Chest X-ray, AP view. Patient: 51 years old, sex M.
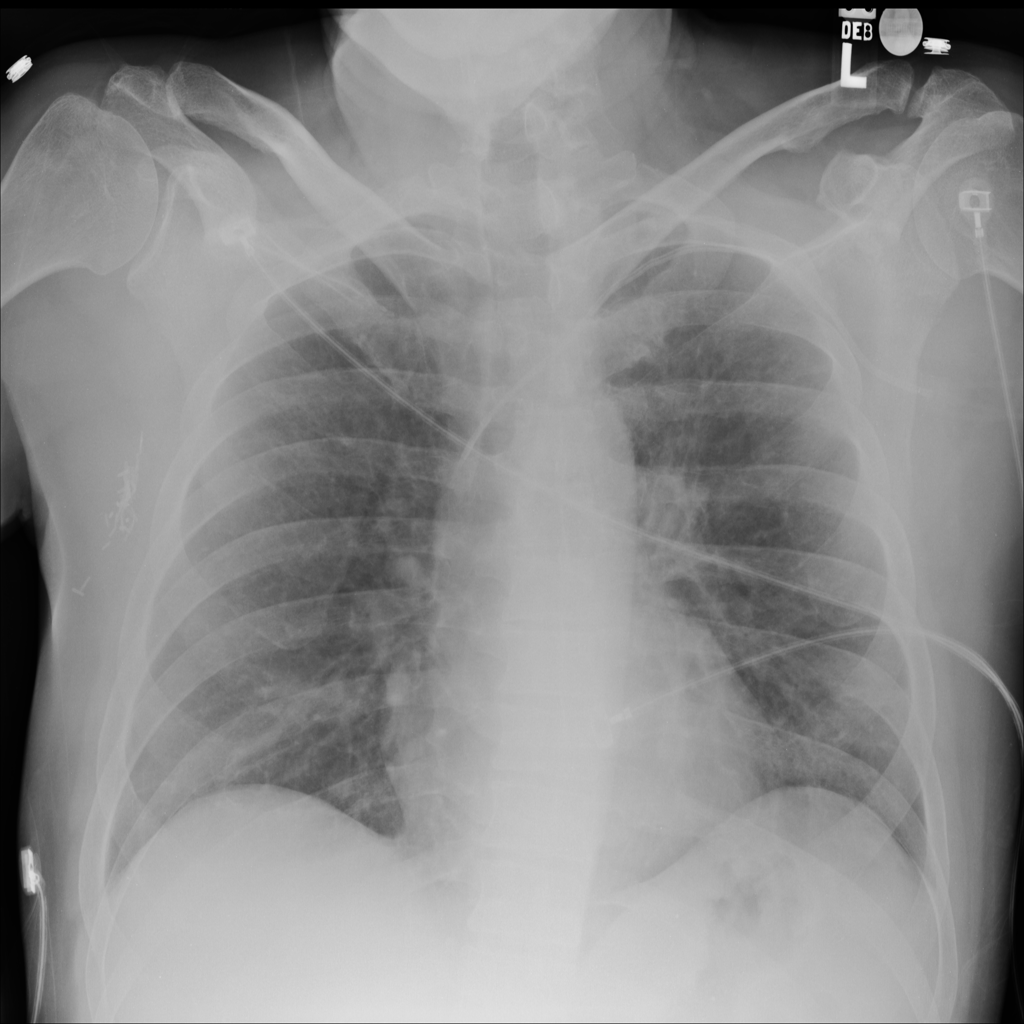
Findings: No Finding